Question: I followed <URL> if there is an error message.

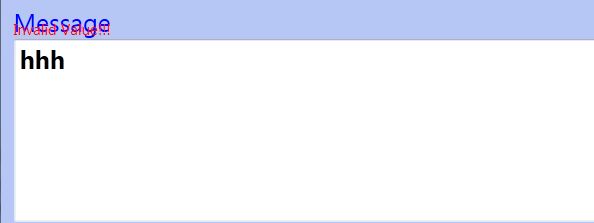
Answer: You can use a Trigger on Validation.HasError to add the required top margin only if there is an error. This would basically make the TextBox shrink in order to make space for the error message.